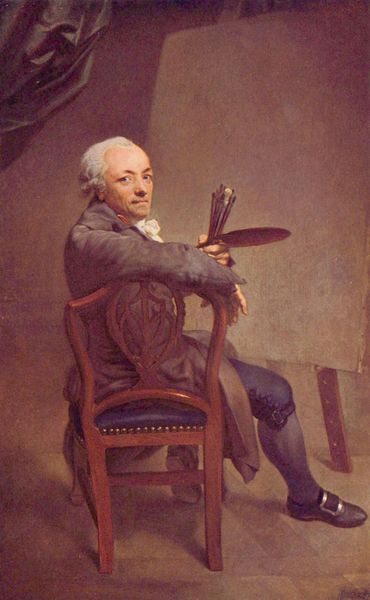
Titel: Selbstporträt im Alter von 58 Jahren
Künstler: Anton Graff
Standort: Dresden
Institution: Gemäldegalerie Neue Meister
Schlagwörter: blau, feder, gemälde, mann, schatten, weiß, sitzen, braun, grau, holz, licht, mund, nase, stirn, stuhl, zimmer, blick, rot, schal, tuch, fächer, malerei, schleife, hose, jacke, arm, augen, barock, inkarnat, kragen, samt, bild, hände, innenraum, portrait, porträt, signatur, vorhang, boden, gold, haare, interieur, mantel, sessel, sitzend, adel, rokoko, rosa, schulter, hase, perücke, lächeln, lehne, sitz, man, parkett, schuhe, farben, leer, leere, violett, polster, verzierung, atelier, draperie, maler, staffelei, staffellei, knie, nieten, jackett, selbstporträt, stola, schnalle, strümpfe, künstler, selbstbildnis, leinwand, schuh, palette, pinsel, schnitzerei, selbstportrait, leder, kniebundhose, schnallenschuh, schnallenschuhe, holzfußboden, schnallen, jabot, kniehose, farbpalette, bundhose, knickerbocker, polsternägel, selbsportrait, seöbstporträt, vorheng, selbsporträt, blick porträt, schuhschnalle